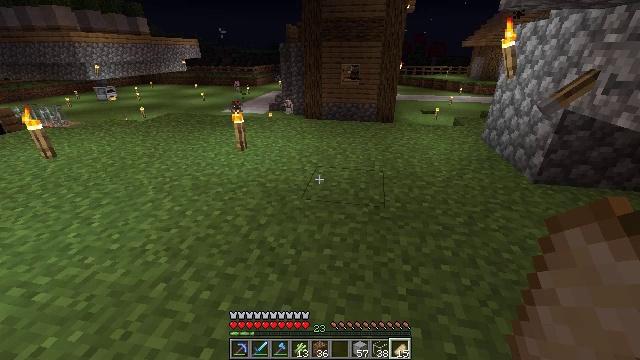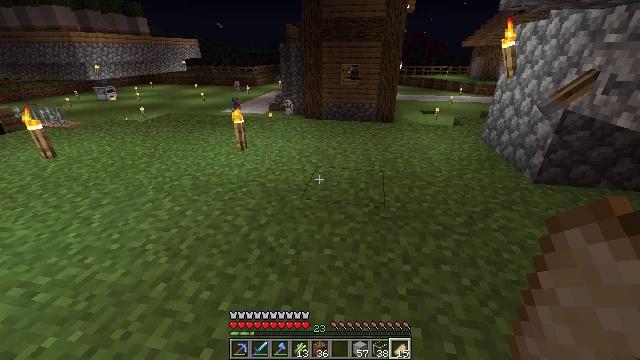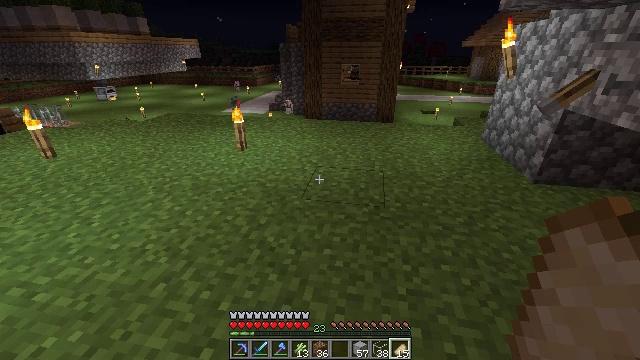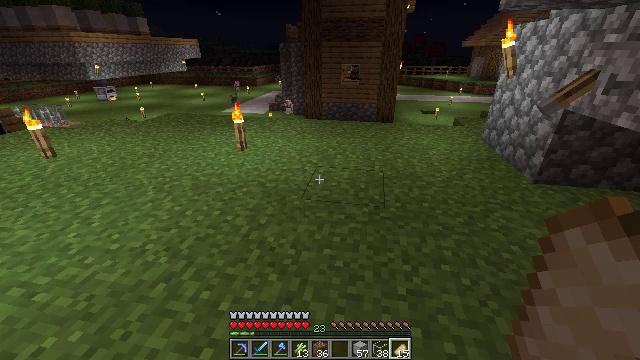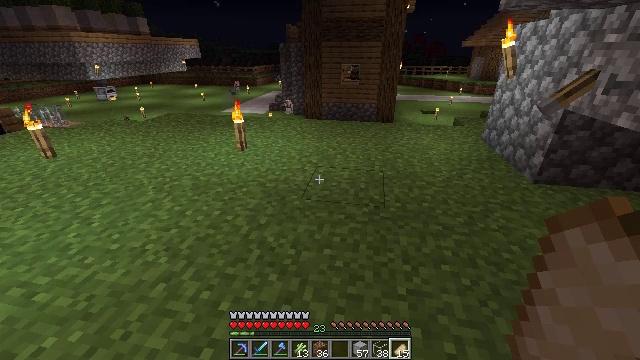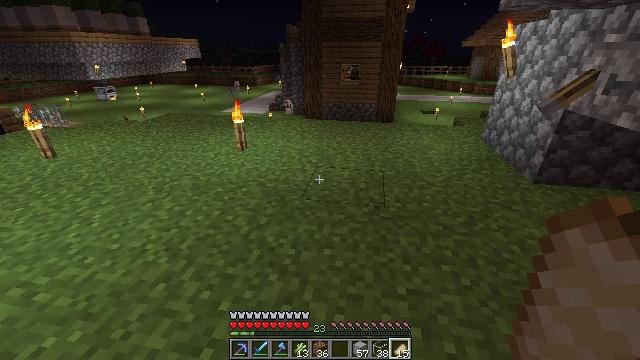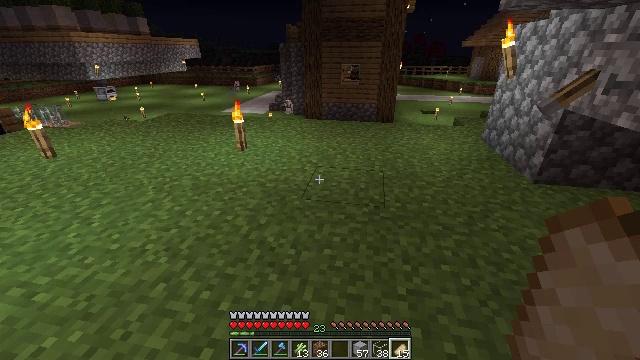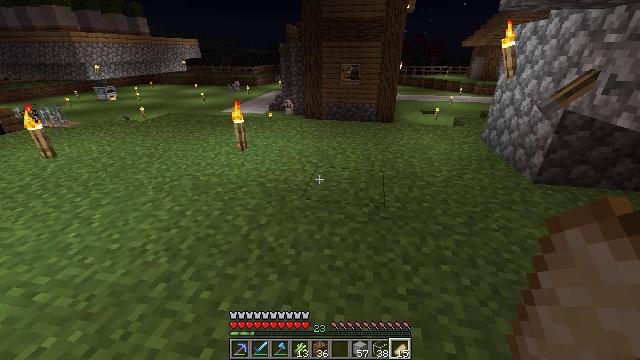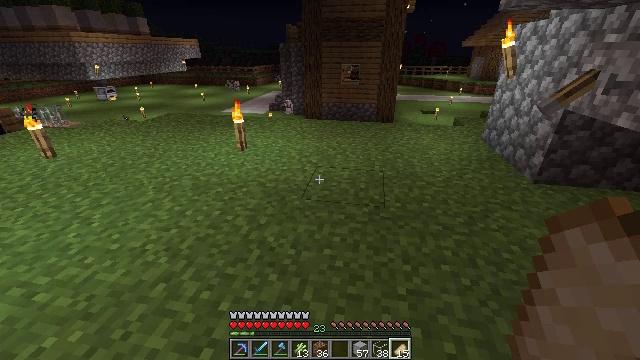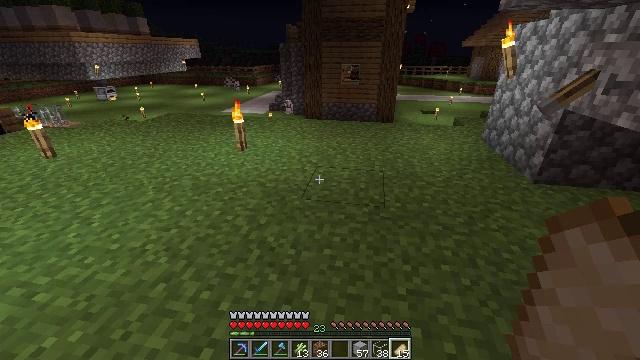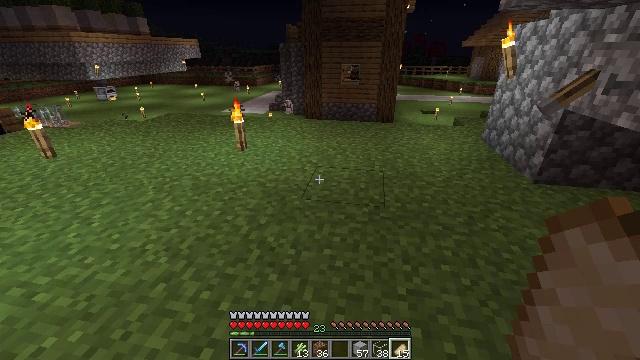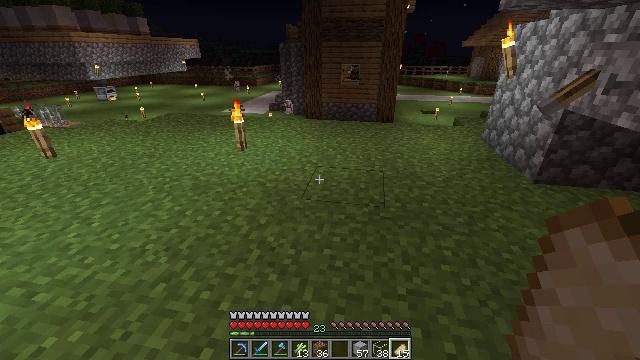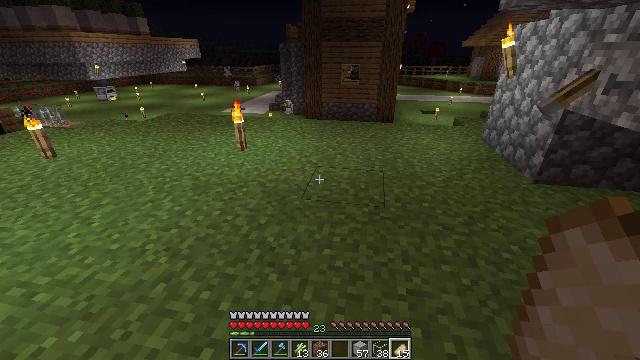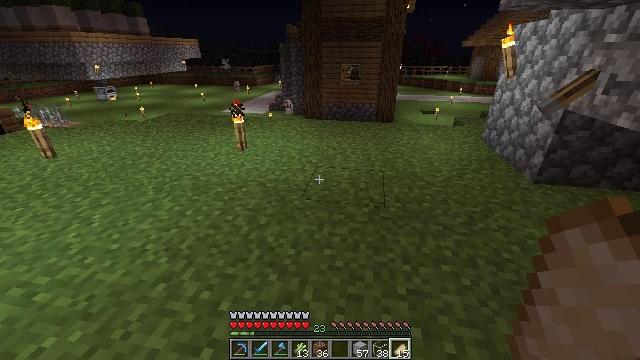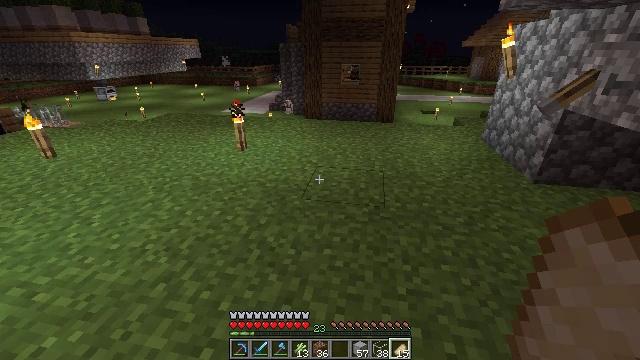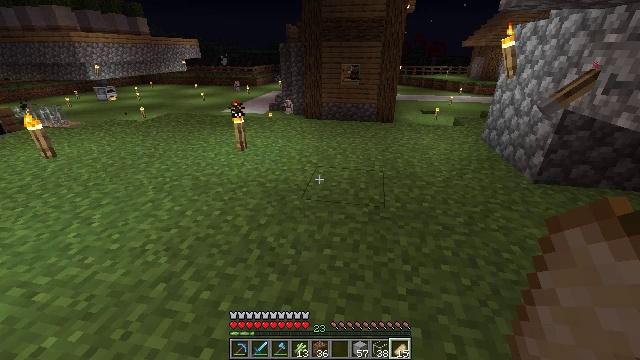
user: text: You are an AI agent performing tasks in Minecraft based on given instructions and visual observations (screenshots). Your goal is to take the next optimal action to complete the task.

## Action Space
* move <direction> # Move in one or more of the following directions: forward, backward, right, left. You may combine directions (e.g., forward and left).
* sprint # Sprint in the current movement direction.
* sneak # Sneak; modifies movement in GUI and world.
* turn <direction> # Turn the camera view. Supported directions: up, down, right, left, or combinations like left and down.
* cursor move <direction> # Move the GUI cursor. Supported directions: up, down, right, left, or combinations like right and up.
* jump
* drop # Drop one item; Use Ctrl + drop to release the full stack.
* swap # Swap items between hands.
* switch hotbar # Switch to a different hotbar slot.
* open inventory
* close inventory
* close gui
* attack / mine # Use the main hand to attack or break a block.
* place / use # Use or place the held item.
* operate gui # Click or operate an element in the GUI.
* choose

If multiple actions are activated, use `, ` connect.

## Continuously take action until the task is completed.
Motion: motion action
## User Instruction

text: Open the furnace and craft a green dye.
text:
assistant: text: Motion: no_op
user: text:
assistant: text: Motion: no_op
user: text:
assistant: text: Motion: no_op
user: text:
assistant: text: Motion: no_op
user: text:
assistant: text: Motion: no_op
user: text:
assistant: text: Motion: no_op
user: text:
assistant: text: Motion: no_op
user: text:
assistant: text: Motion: no_op
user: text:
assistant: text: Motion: no_op
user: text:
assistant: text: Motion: no_op
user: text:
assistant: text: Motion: no_op
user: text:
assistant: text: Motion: no_op
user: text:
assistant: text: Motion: no_op
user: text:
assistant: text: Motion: no_op
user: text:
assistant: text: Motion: no_op
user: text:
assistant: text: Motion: no_op
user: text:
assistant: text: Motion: no_op
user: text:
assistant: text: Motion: no_op
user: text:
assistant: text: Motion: no_op
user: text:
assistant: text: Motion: no_op
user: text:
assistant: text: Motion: no_op
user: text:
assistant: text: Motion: no_op
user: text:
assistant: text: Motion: no_op
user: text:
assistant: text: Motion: no_op
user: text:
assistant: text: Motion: no_op
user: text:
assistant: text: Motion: no_op
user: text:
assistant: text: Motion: no_op
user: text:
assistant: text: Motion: no_op
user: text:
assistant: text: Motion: no_op
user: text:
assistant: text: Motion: no_op